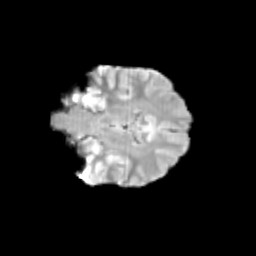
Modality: T2w
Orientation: coronal
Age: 12
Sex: female
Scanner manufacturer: siemens
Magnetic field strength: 3 T
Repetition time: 3.8 s
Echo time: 0.07 s